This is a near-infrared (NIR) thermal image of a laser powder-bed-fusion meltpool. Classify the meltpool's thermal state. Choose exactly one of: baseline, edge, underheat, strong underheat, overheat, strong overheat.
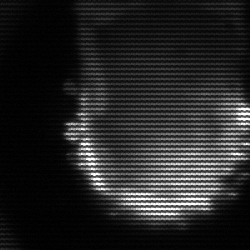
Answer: baseline